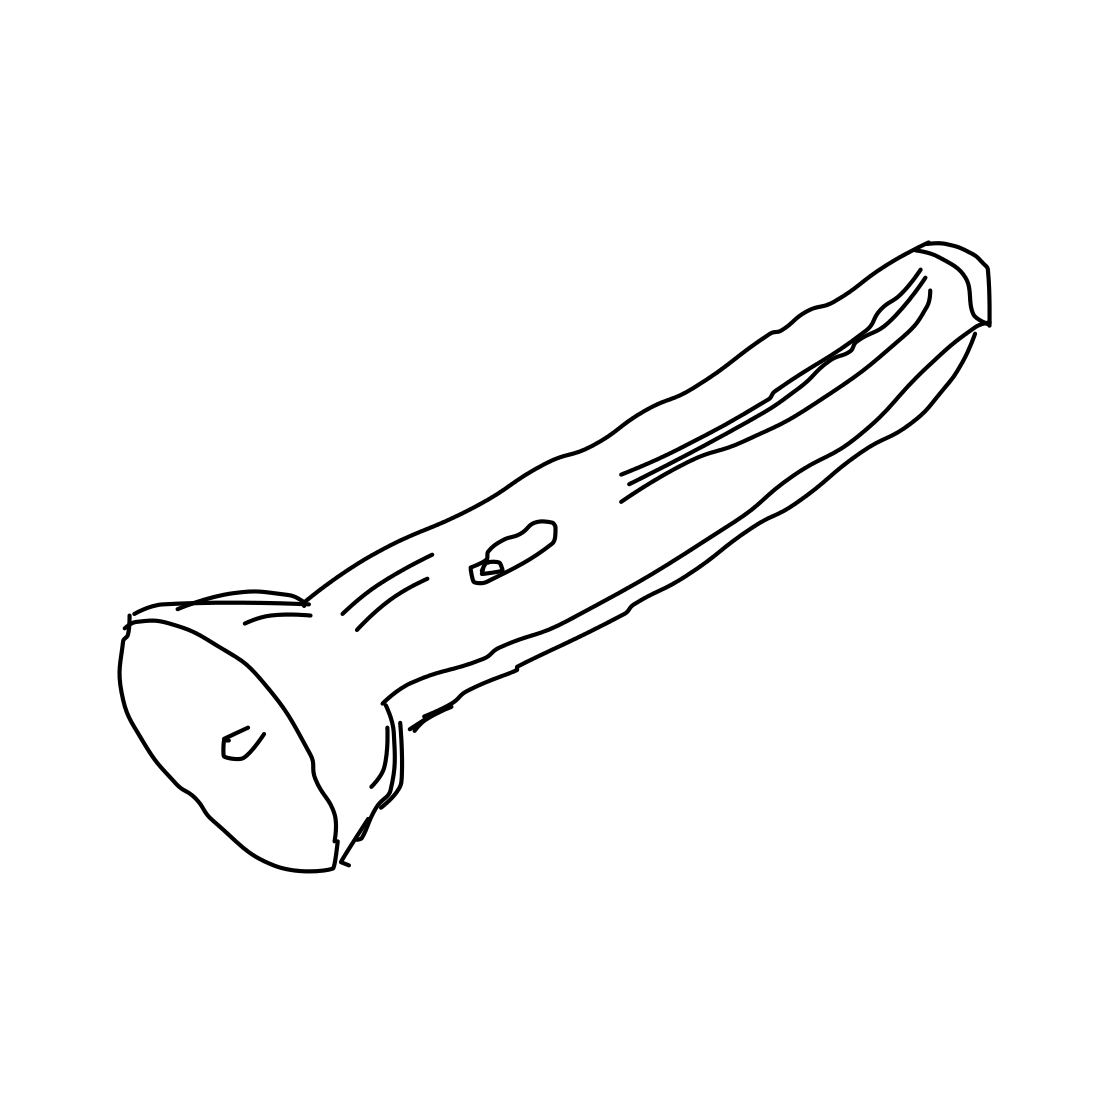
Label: flashlight